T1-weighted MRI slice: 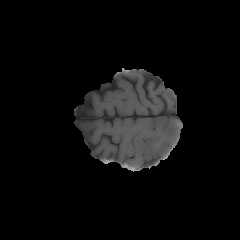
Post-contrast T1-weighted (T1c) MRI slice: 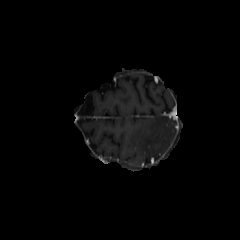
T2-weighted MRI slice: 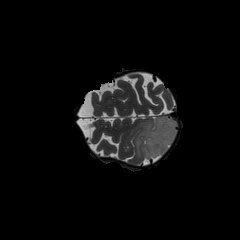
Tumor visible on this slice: yes